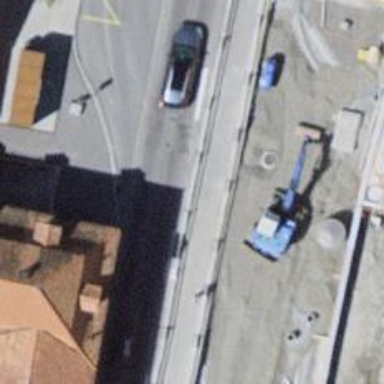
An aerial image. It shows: Bus stop with platform for public transport.